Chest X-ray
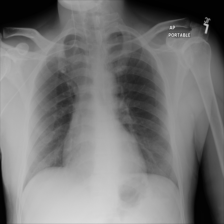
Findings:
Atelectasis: negative
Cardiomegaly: negative
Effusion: negative
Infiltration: negative
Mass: negative
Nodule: negative
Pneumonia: negative
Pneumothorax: negative
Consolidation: negative
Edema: negative
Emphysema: negative
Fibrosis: negative
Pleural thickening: negative
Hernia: negative